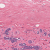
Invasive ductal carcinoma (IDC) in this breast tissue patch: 0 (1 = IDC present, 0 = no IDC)